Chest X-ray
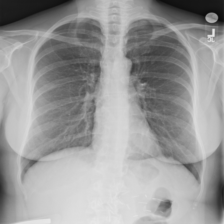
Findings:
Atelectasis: negative
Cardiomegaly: negative
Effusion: negative
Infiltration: negative
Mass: negative
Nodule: negative
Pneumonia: negative
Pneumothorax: negative
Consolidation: negative
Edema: negative
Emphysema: negative
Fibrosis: negative
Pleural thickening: negative
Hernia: negative